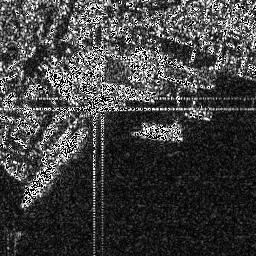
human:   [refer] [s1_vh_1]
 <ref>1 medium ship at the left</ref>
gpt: <box>[[21, 47, 34, 63, 0]]</box>

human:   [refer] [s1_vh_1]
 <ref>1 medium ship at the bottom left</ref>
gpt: <box>[[7, 63, 21, 81, 0]]</box>